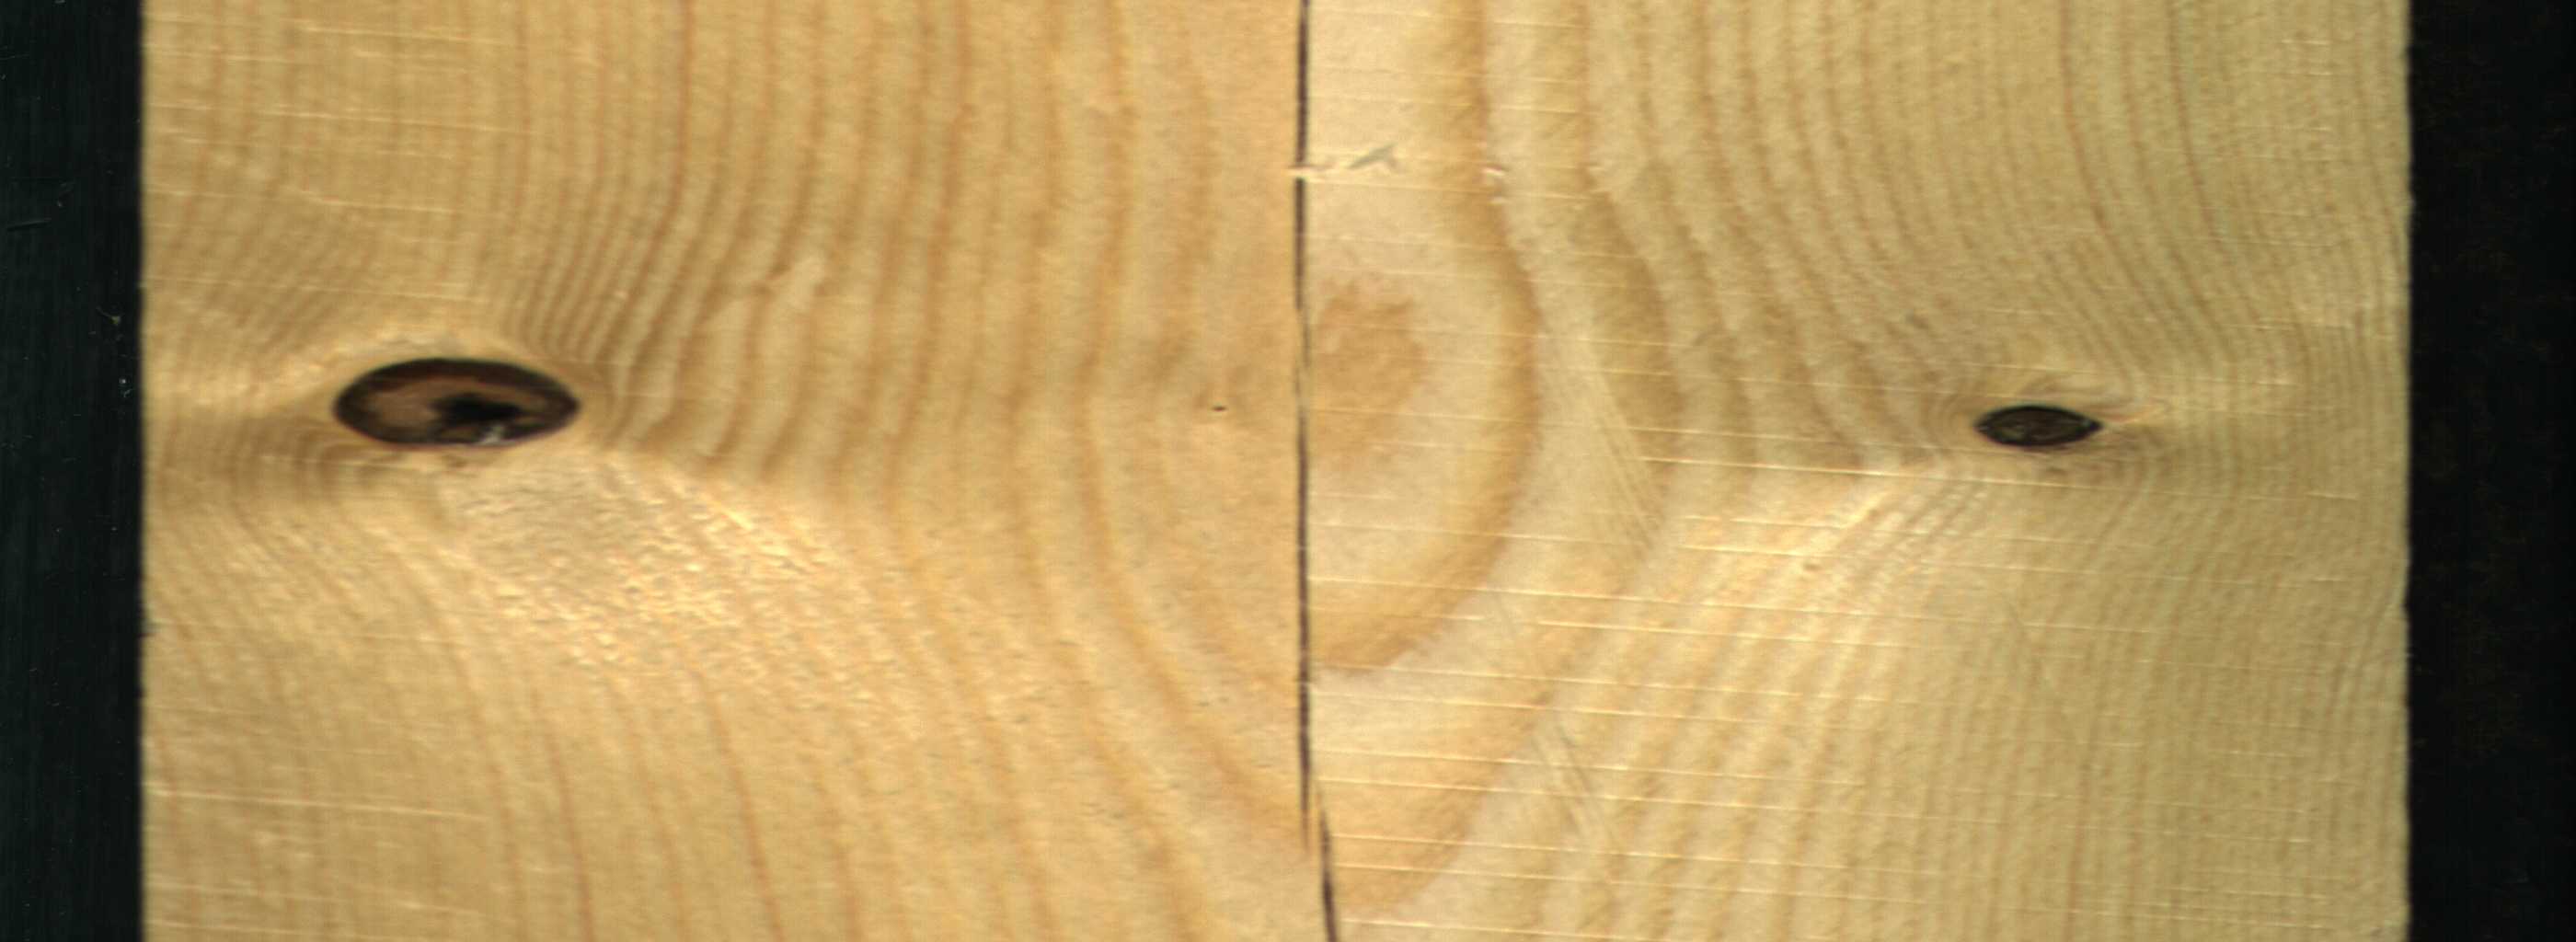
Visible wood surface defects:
Crack
Dead_Knot
Dead_Knot